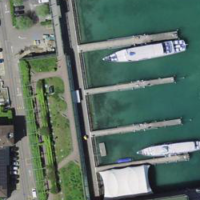
EUNIS habitat code: 57
Species observed at this site:
Chaenorhinum minus
Milvus migrans